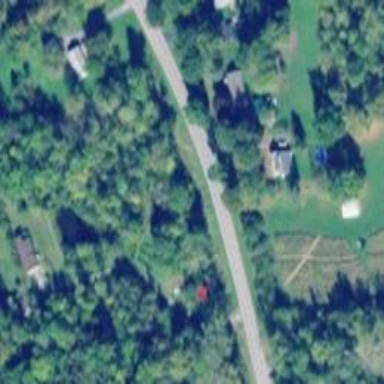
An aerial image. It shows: Driveway.